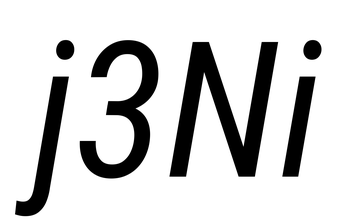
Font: Roboto-Italic_Condensed_Italic